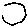
Label: hexagon